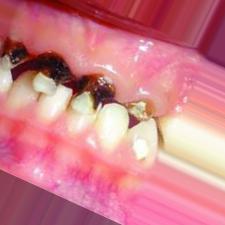
Condition: Caries